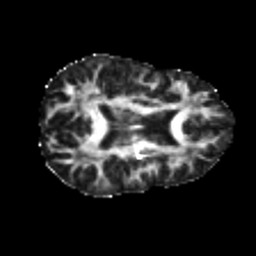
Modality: FA
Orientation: axial
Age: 24
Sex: female
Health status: healthy
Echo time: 0.074 s